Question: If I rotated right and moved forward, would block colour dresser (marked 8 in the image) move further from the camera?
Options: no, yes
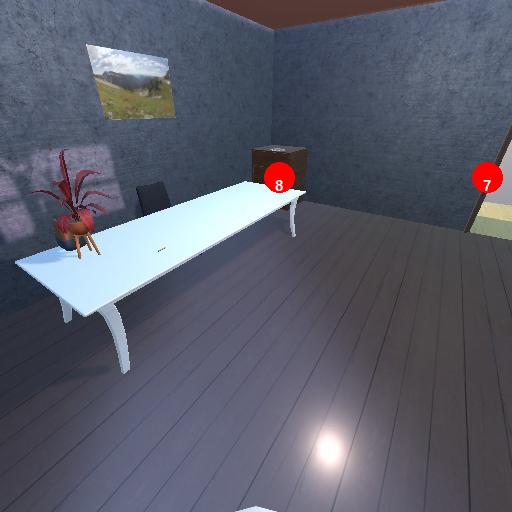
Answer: no